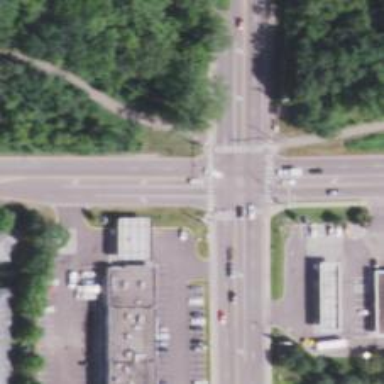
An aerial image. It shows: Marked road crossing.